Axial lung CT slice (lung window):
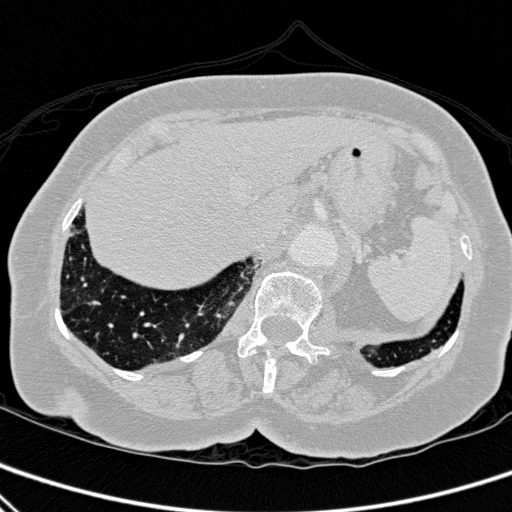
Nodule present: no